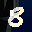
Label: 8